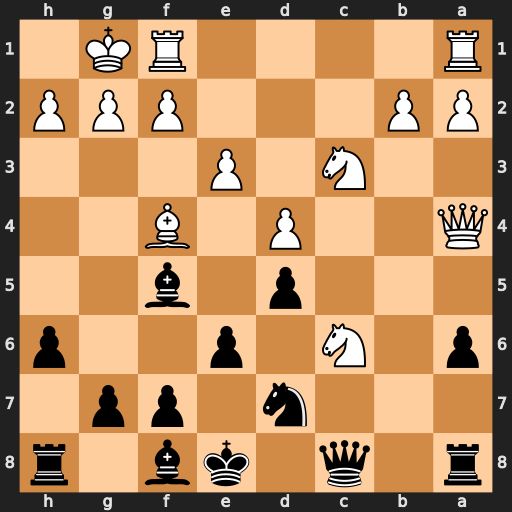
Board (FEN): r1q1kb1r/3n1pp1/p1N1p2p/3p1b2/Q2P1B2/2N1P3/PP3PPP/R4RK1
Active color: b
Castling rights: kq
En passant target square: -
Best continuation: Nb6 Qb3 Qxc6